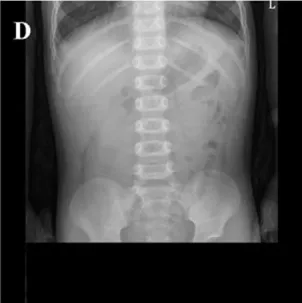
Abdominal DR re-examination indicated no obvious, remaining, foreign body shadow after the second foreign body had been expelled (D).
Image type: radiology (x_ray)